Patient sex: F
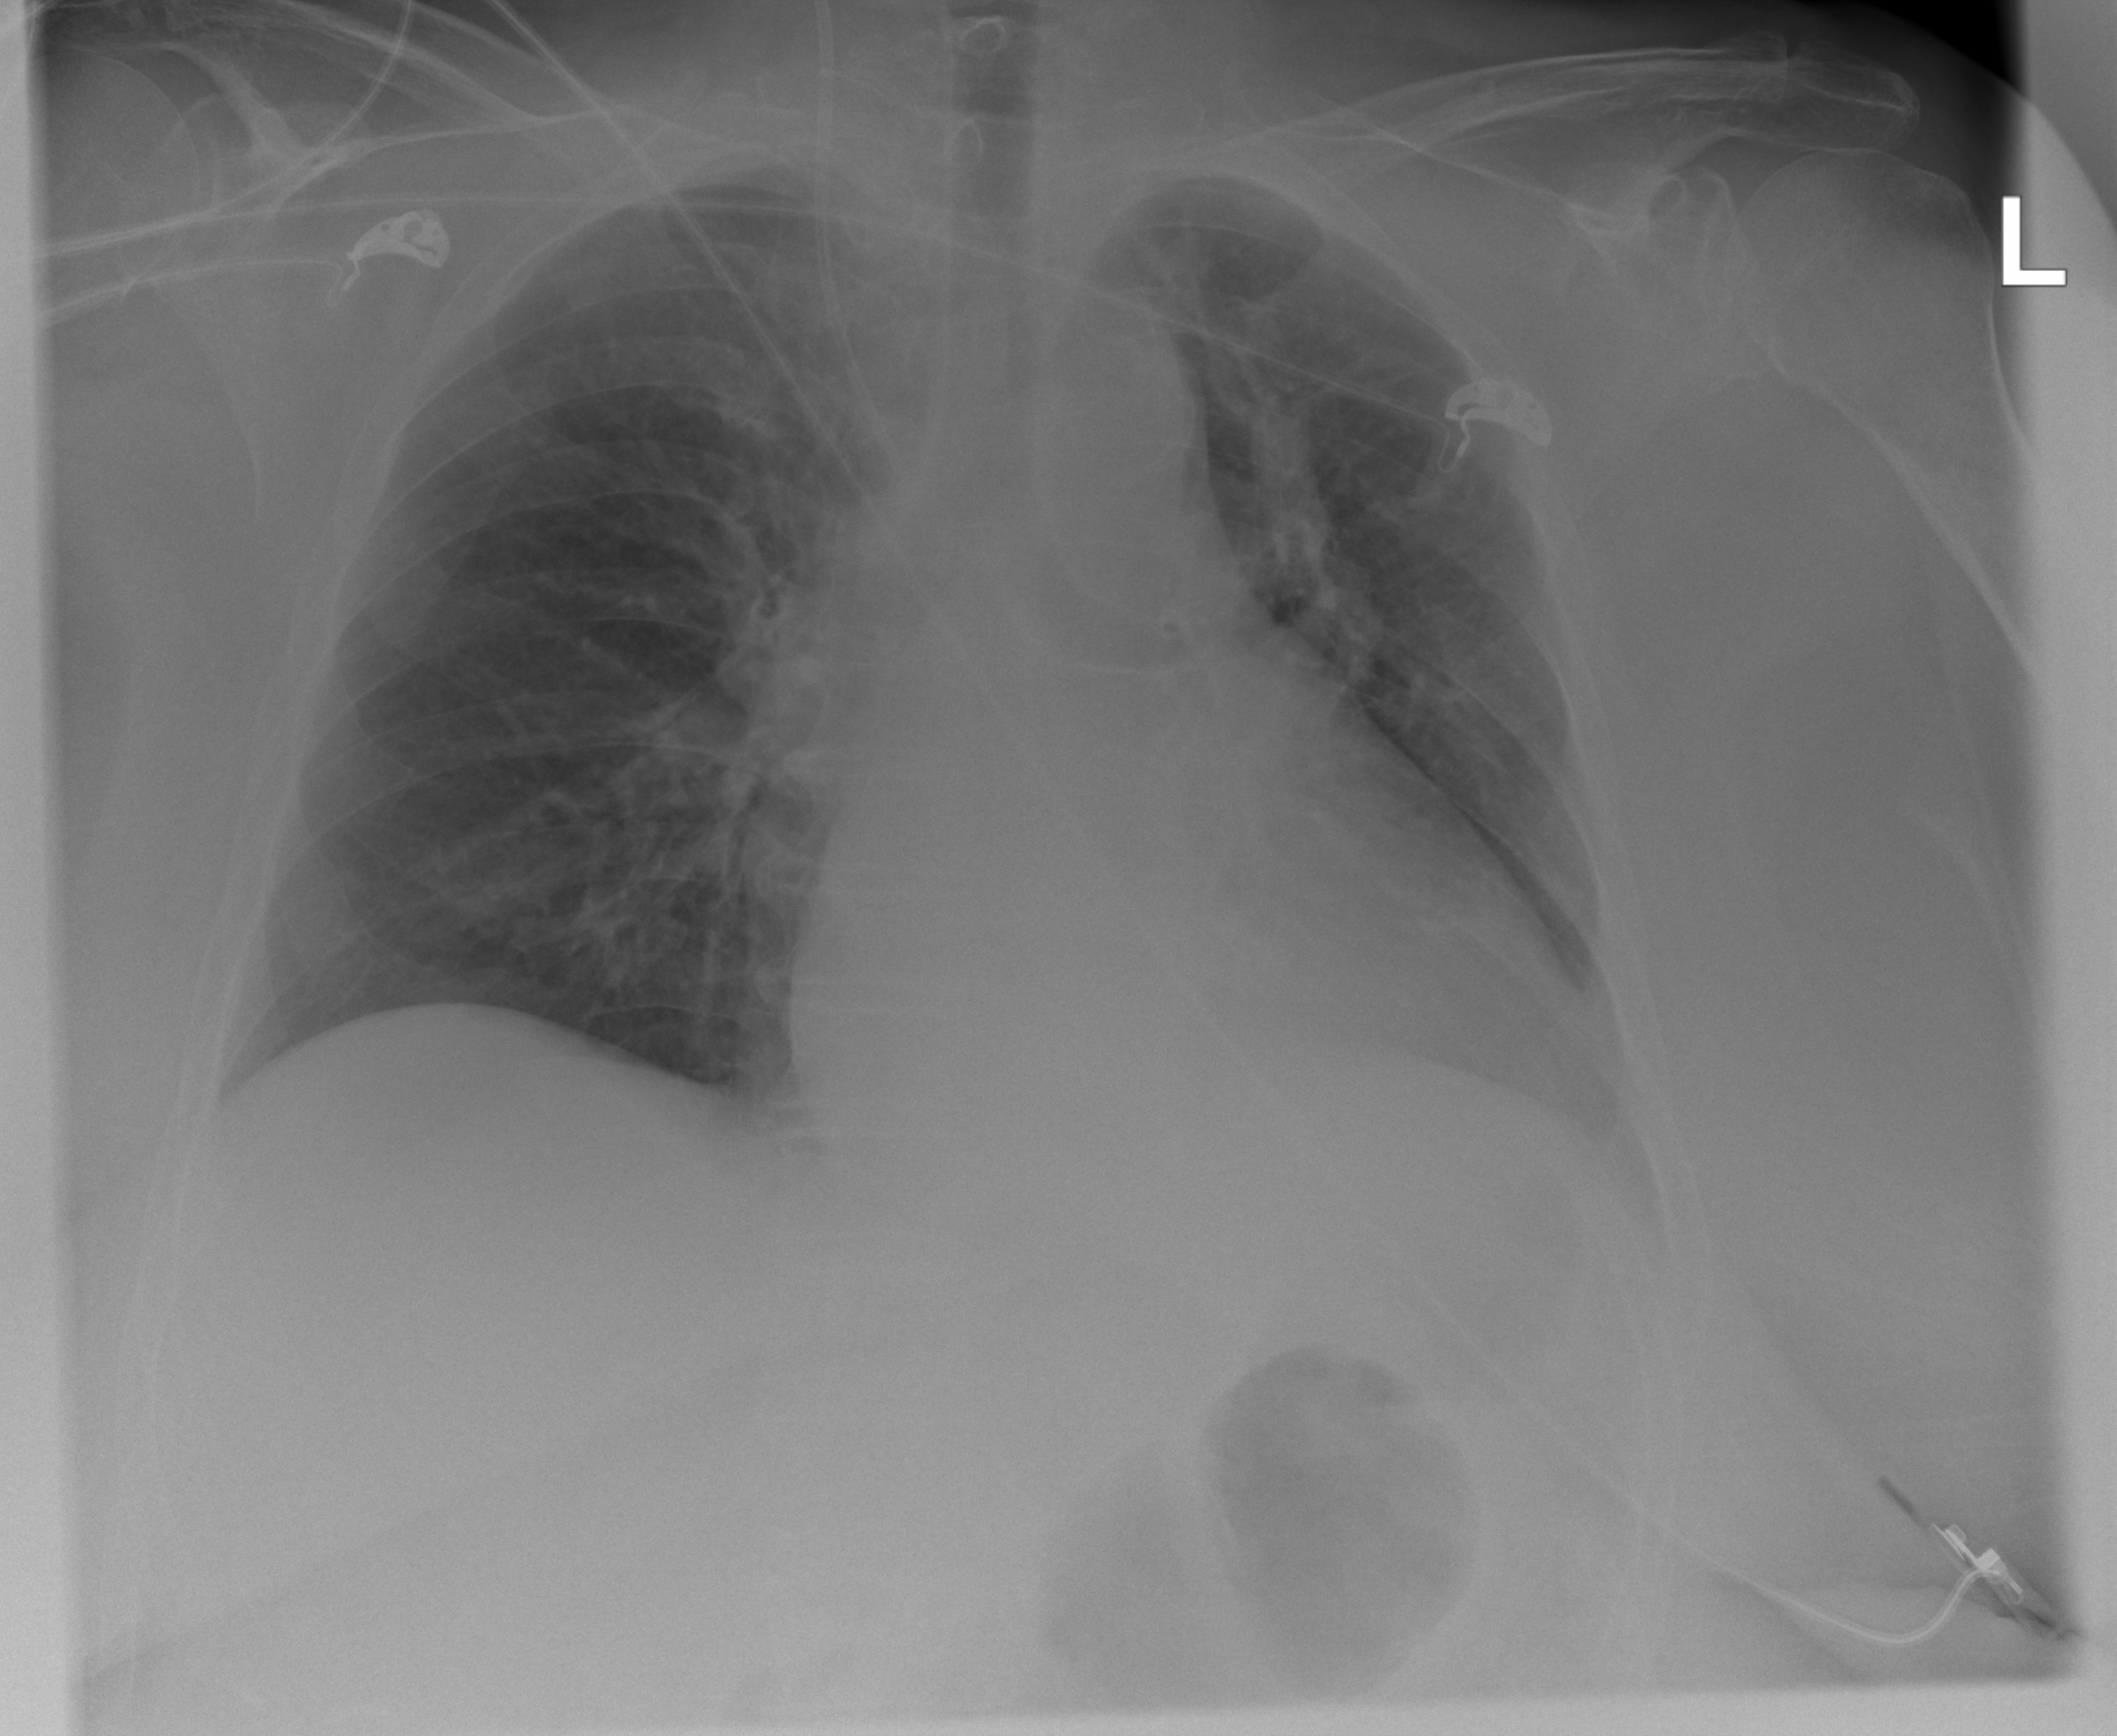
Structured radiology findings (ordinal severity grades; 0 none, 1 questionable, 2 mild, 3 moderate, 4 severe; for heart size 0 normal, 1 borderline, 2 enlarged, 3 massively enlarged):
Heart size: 1
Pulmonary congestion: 0
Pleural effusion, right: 0
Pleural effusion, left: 2
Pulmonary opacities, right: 0
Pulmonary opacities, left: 0
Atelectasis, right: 0
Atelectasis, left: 2